Question: Can anyone know what is going on with this opencv error ?
'''
cv2.error: /home/desktop/OpenCV/opencv/modules/core/src/matrix.cpp:2294:
error: (-215) d == 2 && (sizes[0] == 1 || sizes[1] == 1 ||
sizes[0]*sizes[1] == 0) in function create
'''
Line code which raise it is :
'''
rvecs, tvecs, inliers = cv2.solvePnPRansac(objp, corners2, cameraMatrix, dist)
'''
I followed step by step this tutorial:
<URL>
It seems that 'cameraMatrix' is incorrect, but why ?
'cameraMatrix' looks like this and seems to be as it would (see <URL>:
'''
[[ 535.99484574, 0. , 334.33388272],
[ 0. , 535.99541504, 239.81116973],
[ 0. , 0. , 1. ]]
'''
From tutorial :
cameraMatrix - Input camera matrix

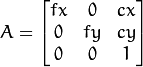
Answer: I think your camera matrix is ok.
The error may be caused by or .
must be array of object points in the object coordinate space, 3xN/Nx3 1-channel or 1xN/Nx1 3-channel, where N is the number of points. std::vector of cv::Point3f can be also passed here.
must be an Array of corresponding image points, 2xN/Nx2 1-channel or 1xN/Nx1 2-channel, where N is the number of points. std::vector of cv::Point2f can be also passed here.